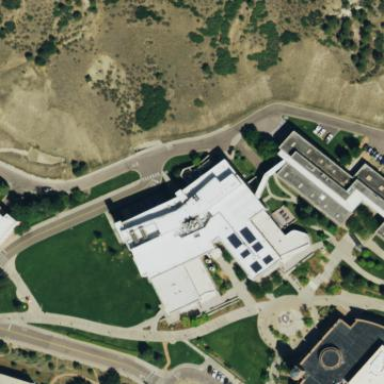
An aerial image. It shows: View of university building.